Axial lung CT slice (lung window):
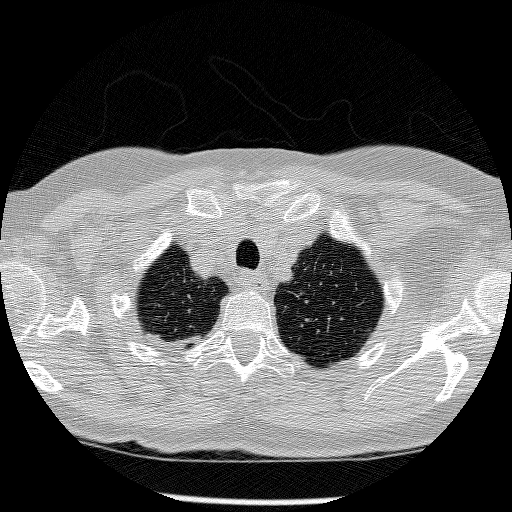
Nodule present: no